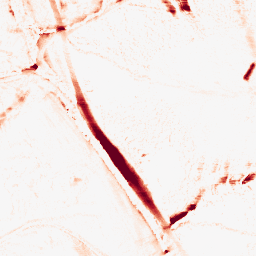
Category: morphological
Decomposition family: morphological_ellipse
Decomposition parameters: operation: opening
width: 10
height: 20
Upsampling method: cubic_catmull_rom
Upsampling parameters: scale: 8
Upsampling scale: 8